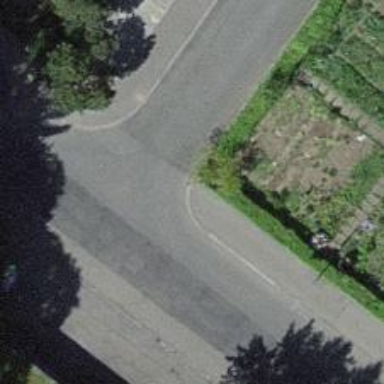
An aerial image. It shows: Kerb barrier.